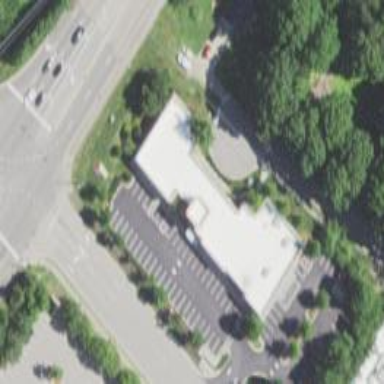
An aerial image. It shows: Healthcare clinic is depicted in the image.